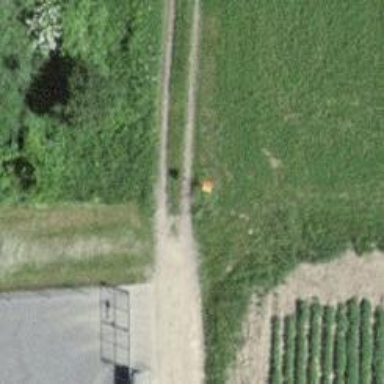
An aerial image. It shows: Aerial marker.